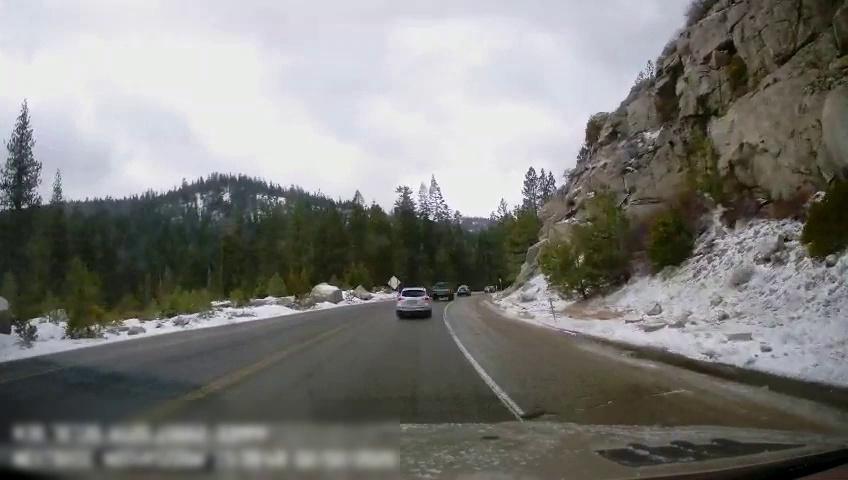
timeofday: Day
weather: Snowy
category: Drivable Space
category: Vehicles | Car
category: Vehicles | Truck
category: Vehicles | SUV
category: Vehicles | Car
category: Lanes | Current Lane
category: Lanes | Opposite Lane
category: Lanes | Current Lane